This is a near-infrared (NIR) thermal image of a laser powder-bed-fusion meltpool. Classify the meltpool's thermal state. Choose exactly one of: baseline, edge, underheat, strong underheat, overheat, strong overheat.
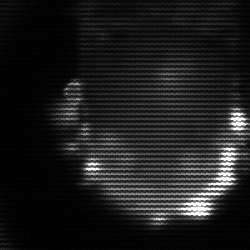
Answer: baseline